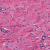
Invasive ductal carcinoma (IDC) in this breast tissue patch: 0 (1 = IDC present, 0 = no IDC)